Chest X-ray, PA view. Patient: 58 years old, sex M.
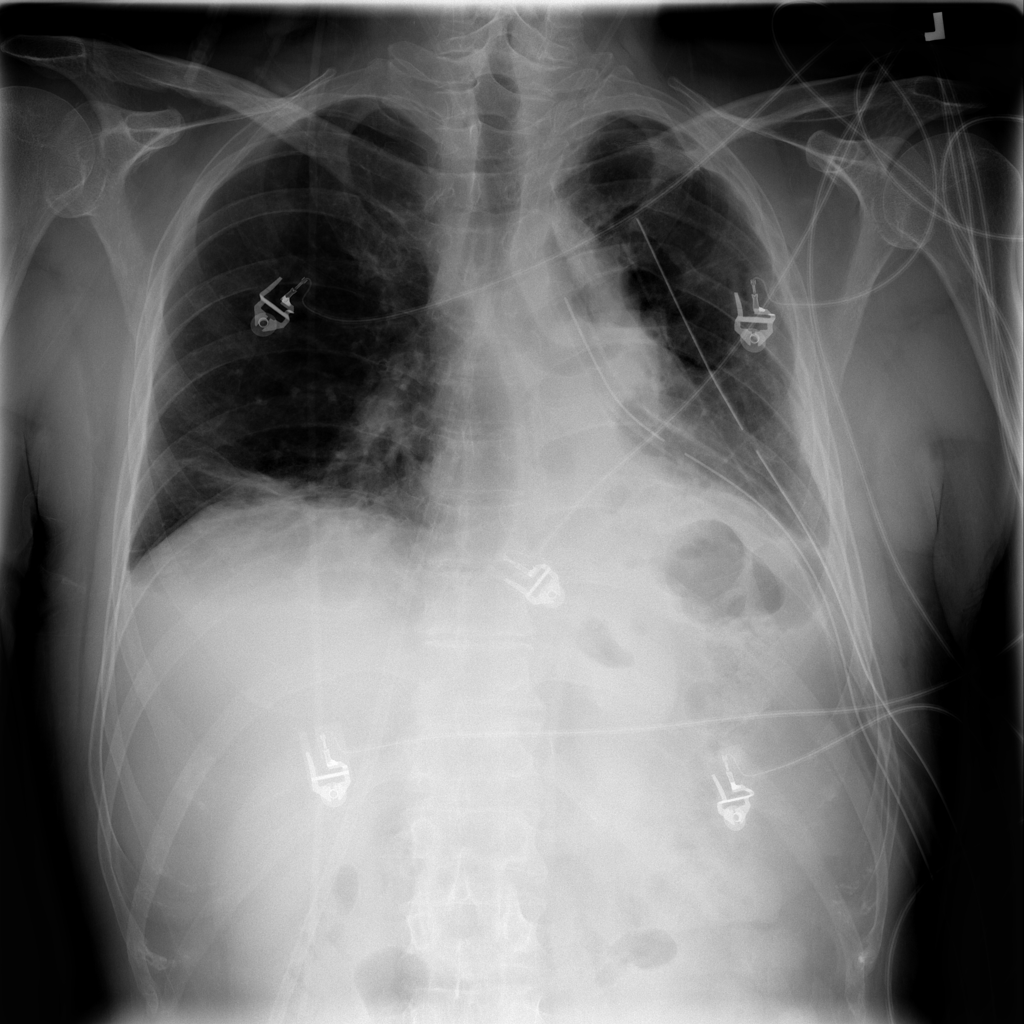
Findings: Atelectasis, Mass